Question: I have a positive natural number vector which I am plotting in Matlab using the typical plot() function. Here is a sample plot:

However, I need to see the vector (y axis) displayed in binary. Is there a way to change the axis display in binary (radix-2) ? I tried using dec2bin, but it only converts the integers to strings which can not be plotted.
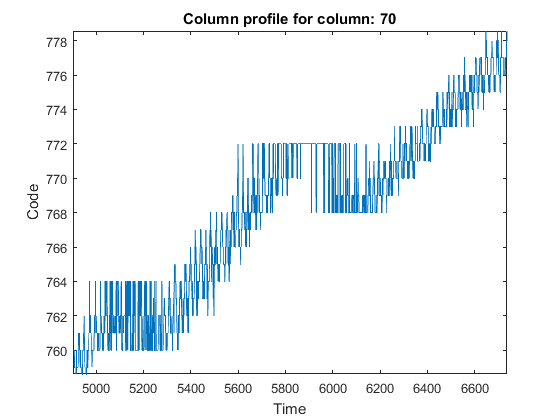
Answer: How about this:
'''
L = get(gca,'YTickLabel');
set(gca,'YTickLabel',cellfun(@(x) dec2bin(str2num(x)),L,'UniformOutput',false));
'''
: Since you wanted the ability to zoom, here is a way to make the axis zoomable:
'''
zh = zoom(gcf);
set(zh,'ActionPreCallBack',@(source,event,s) set(gca,'YTickLabelMode','auto'))
set(zh,'ActionPostCallBack',@(source,event,s) set(gca,'YTickLabel',cellfun(@(x) dec2bin(str2num(x)),get(gca,'YTickLabel'),'UniformOutput',false)));
'''
It resets the axis to decimal before the zoom and then converts back to binary after the zoom.